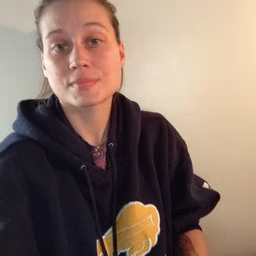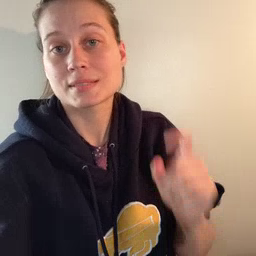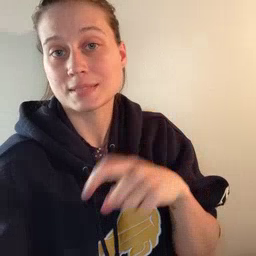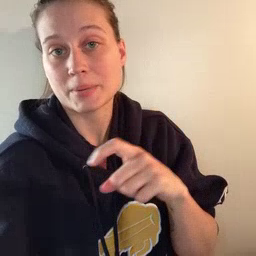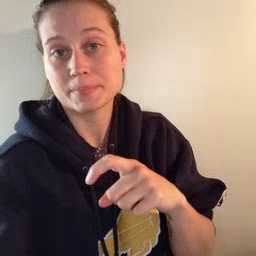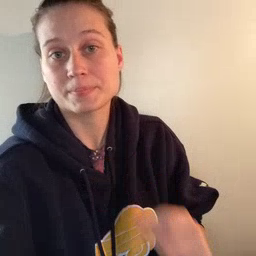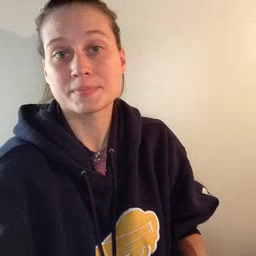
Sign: time